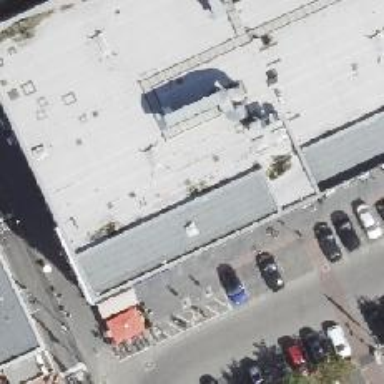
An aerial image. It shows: Shop selling clothes.